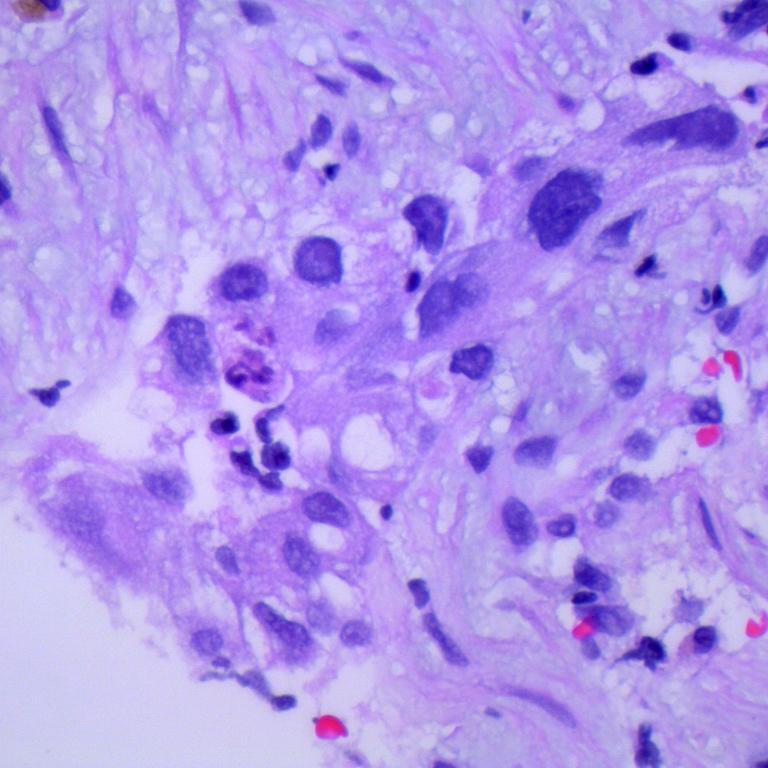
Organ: lung
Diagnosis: adenocarcinomas